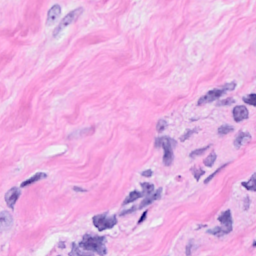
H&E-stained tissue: Breast